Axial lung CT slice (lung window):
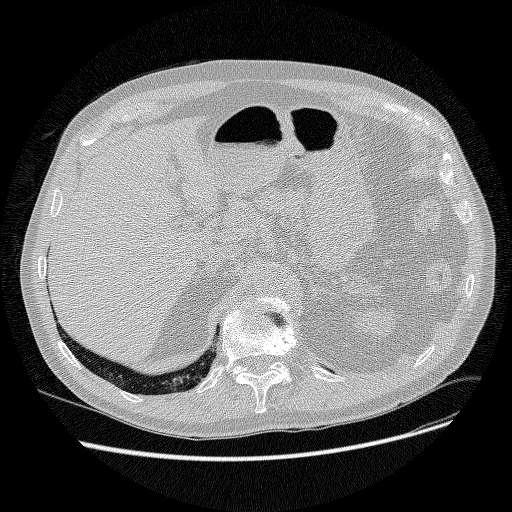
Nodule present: no